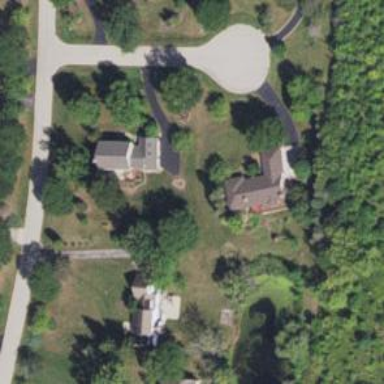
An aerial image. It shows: Driveway leading to service road.